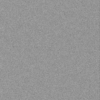
Label: dusty